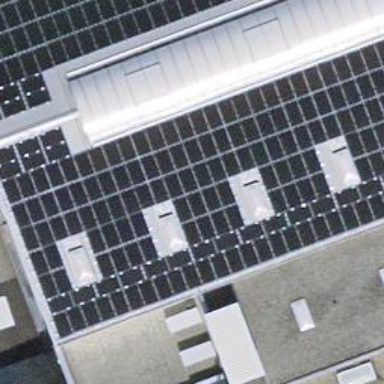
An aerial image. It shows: Solar power generator using photovoltaic panels.